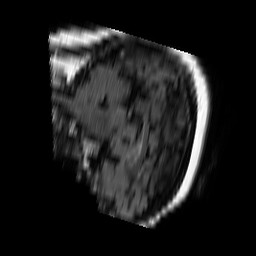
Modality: FLAIR
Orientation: sagittal
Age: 43
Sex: female
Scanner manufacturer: philips
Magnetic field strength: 1.5 T
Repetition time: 6 s
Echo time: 0.12 s